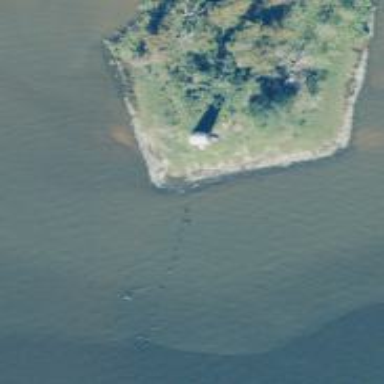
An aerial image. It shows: Lighthouse.